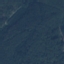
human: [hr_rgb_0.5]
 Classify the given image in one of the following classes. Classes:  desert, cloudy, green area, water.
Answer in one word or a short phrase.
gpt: green area